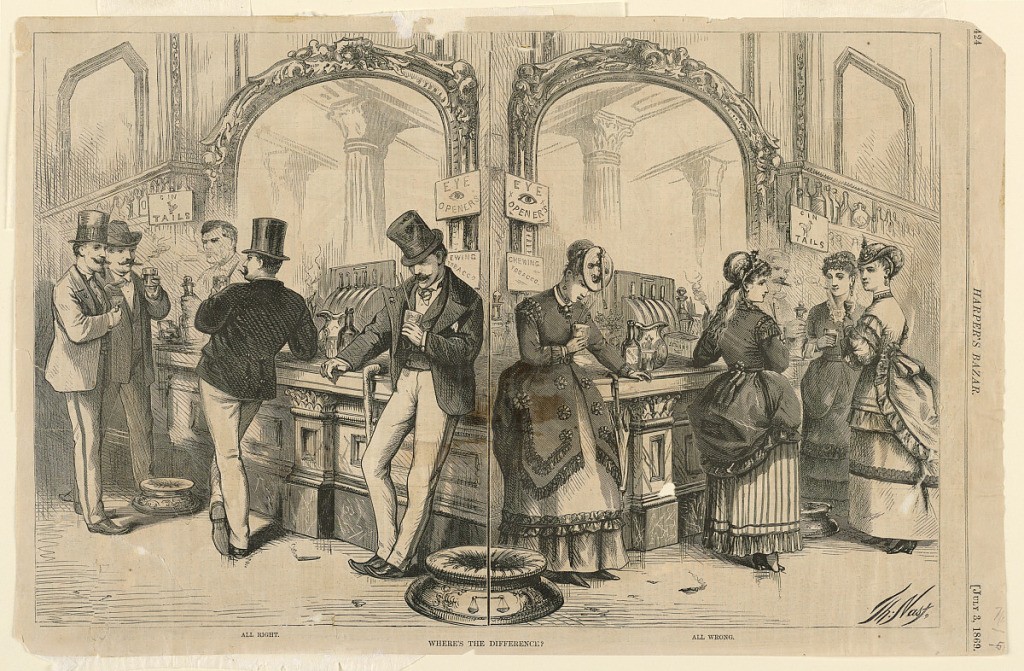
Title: Where's the Difference
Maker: Thomas Nast, American, b. Germany, 1840–1902
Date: July 3, 1869
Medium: Wood engraving on newsprint
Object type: print
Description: A bar scene divided vertically in two parts.  In the right half, four women stand against a bar with a large mirror behind.  One inebriated woman, on the left, holds a glass in her right hand while three other women, to the right, holding glasses converse with each other.  In the left half of the scene, one inebriated man looks downward toward the glass in this left hand; to the left another man, viewed from behind, leans on the bar while two other men raise their glasses.  In the lower margin, beneath the men's scene:  All Wrong; beneath the female scene:  All Wrong; in the middle:  Where's the Difference.